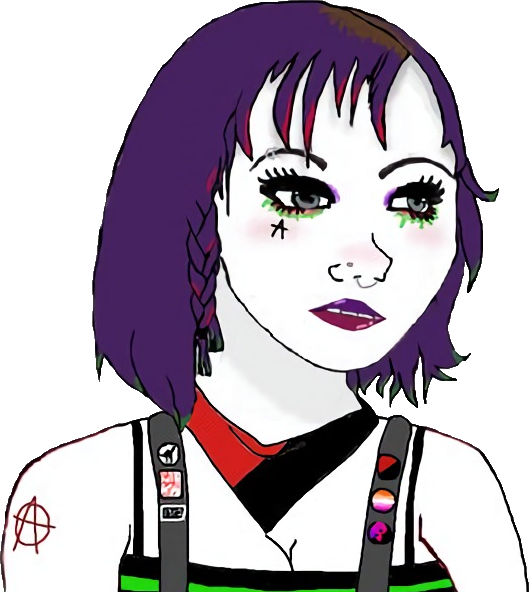
Label: 5_Daddys_Girl